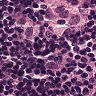
Metastatic tissue present: no